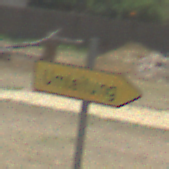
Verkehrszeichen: UmleitungswegweiserRechtsweisend
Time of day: Midday
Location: Outdoor (Nature)
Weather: Clear
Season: NotSpecified
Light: Natural